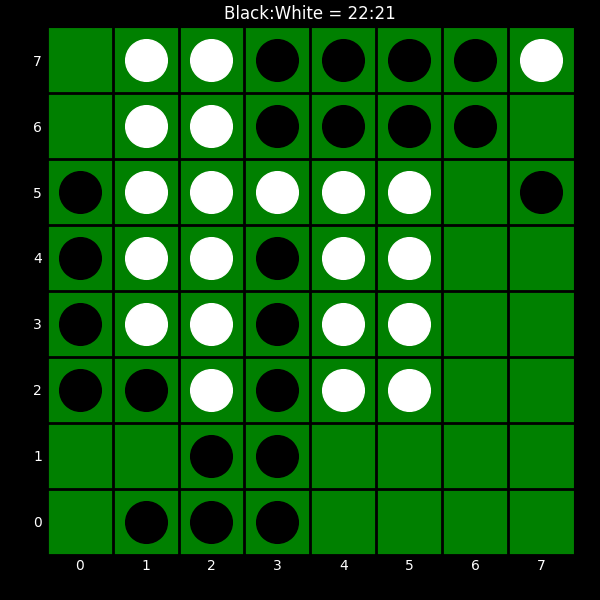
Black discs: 22
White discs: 21